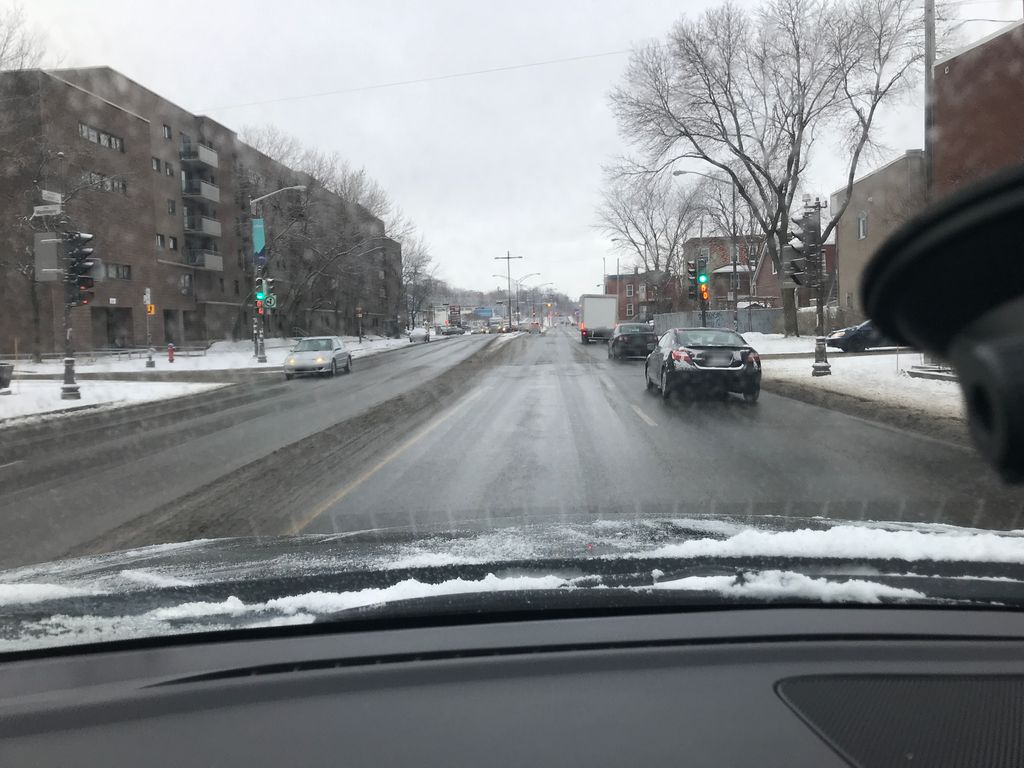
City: quebec_city